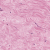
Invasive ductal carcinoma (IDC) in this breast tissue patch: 0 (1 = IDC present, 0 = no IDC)